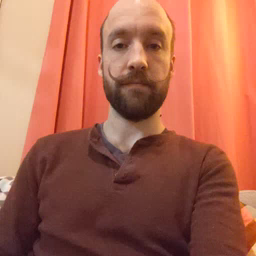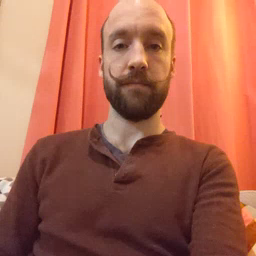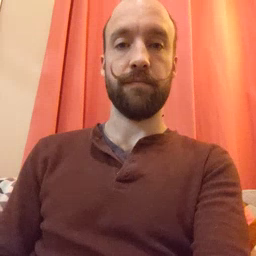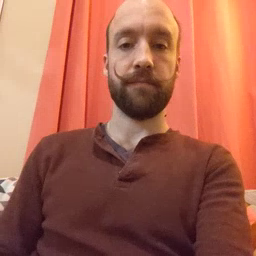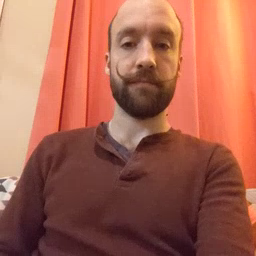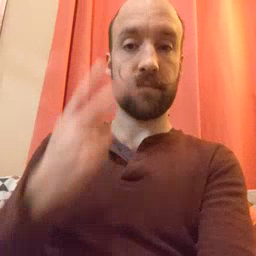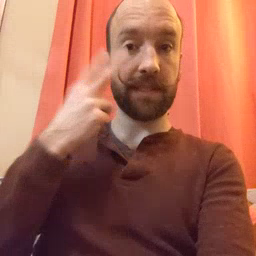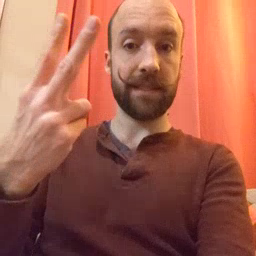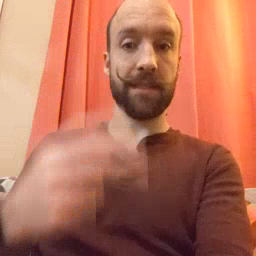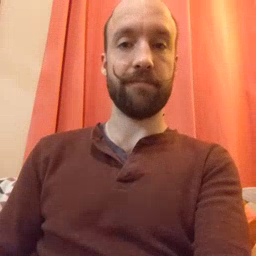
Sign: see